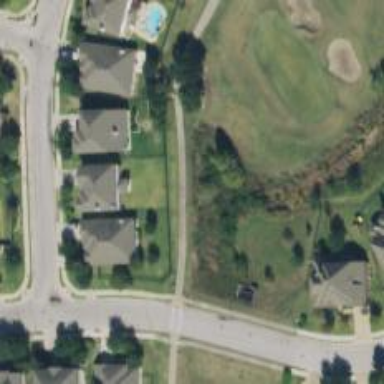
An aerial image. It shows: Pathway for golfing.